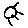
Label: sun